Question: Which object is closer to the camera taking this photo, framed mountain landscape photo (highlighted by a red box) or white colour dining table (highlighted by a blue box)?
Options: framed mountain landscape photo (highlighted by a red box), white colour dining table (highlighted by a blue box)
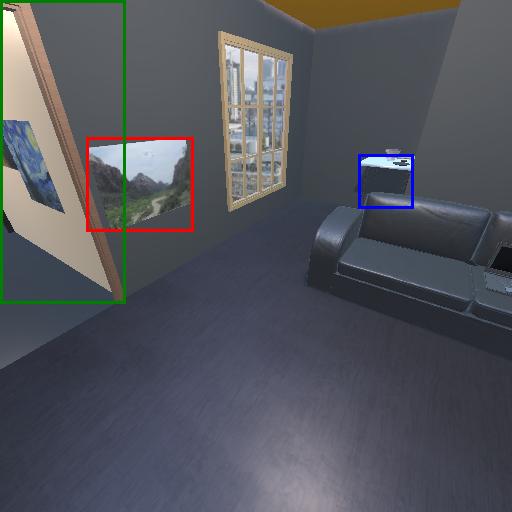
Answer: framed mountain landscape photo (highlighted by a red box)